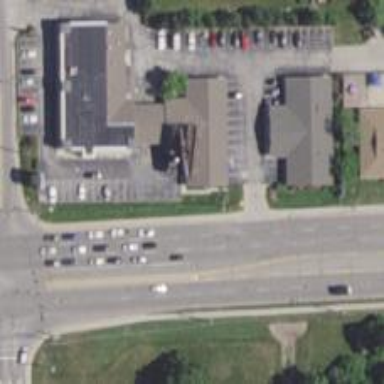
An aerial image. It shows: Primary highway with separate sidewalk.